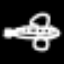
Label: airplane